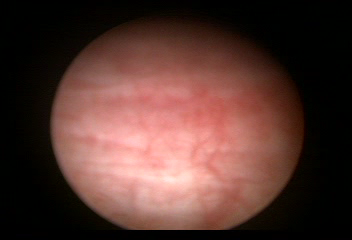
Modality: WLC
Class: Normal mucosa
Bladder cancer association: No